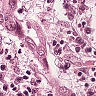
Metastatic tissue present: yes